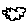
Label: cloud